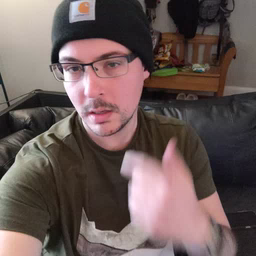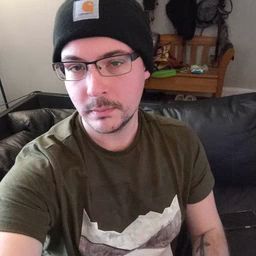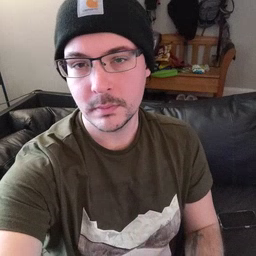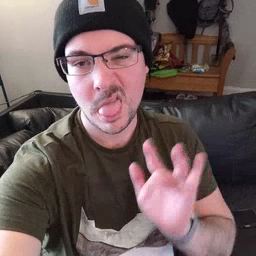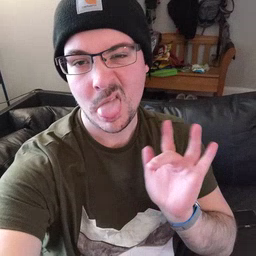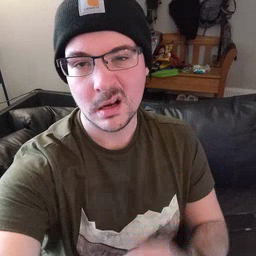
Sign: yucky